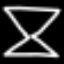
Label: hourglass